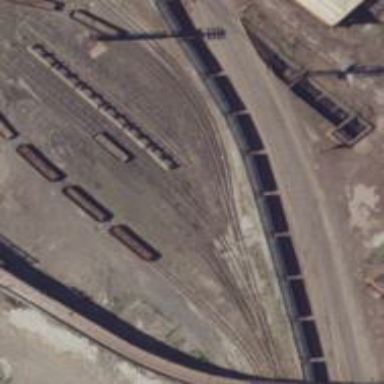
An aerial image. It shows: Railway spur service.